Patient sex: M
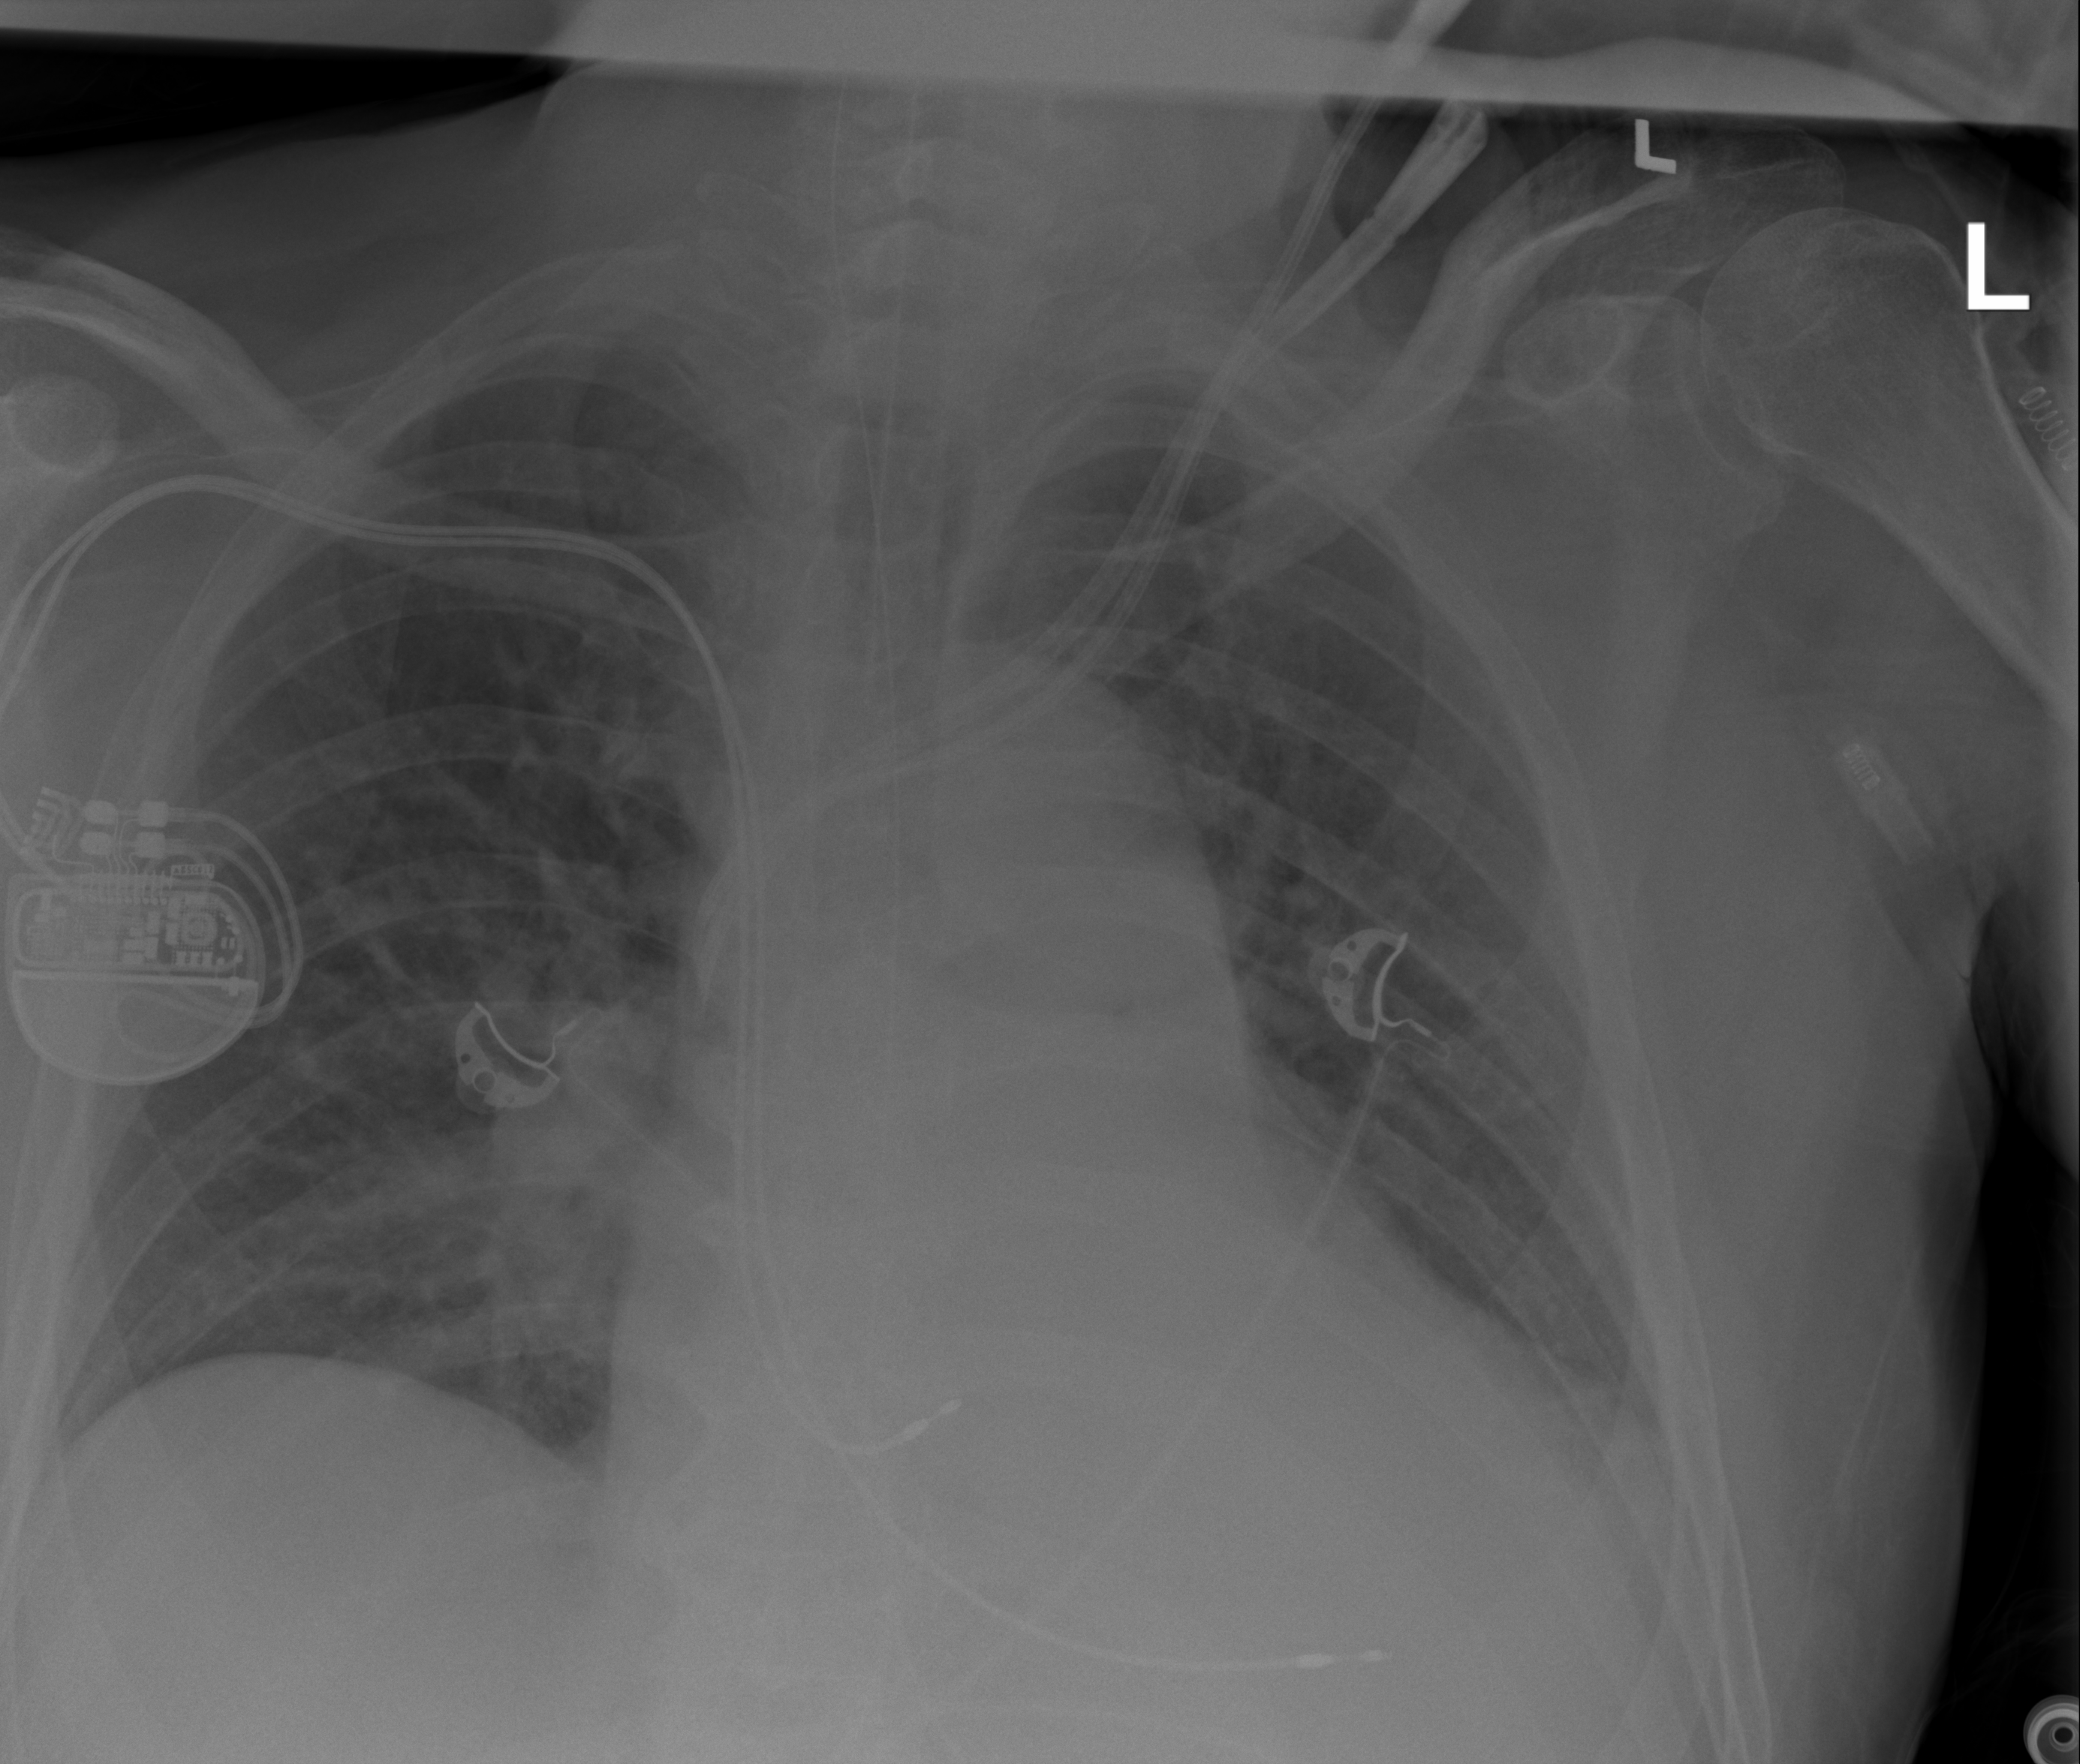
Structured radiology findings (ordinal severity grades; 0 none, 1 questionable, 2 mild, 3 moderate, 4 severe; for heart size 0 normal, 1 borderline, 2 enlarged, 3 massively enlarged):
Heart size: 2
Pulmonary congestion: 0
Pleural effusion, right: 0
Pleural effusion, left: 2
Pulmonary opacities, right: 2
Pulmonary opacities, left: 0
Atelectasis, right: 0
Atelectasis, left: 2